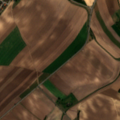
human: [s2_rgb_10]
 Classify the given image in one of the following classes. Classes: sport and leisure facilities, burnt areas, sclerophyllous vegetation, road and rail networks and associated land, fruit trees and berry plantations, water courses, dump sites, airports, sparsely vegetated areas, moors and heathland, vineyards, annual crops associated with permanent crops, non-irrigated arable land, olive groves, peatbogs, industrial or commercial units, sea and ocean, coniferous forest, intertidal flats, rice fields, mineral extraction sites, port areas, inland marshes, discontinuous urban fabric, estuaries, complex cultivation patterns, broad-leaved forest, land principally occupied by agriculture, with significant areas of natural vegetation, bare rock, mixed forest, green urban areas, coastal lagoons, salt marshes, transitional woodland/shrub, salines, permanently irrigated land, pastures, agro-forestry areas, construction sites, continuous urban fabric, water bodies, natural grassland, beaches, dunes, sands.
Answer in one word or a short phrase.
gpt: discontinuous urban fabric, non-irrigated arable land, fruit trees and berry plantations, land principally occupied by agriculture, with significant areas of natural vegetation